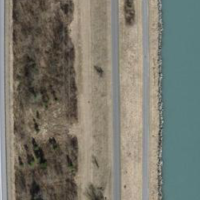
EUNIS habitat code: 57
Species observed at this site:
Milvus milvus